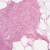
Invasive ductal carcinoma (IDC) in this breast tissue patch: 0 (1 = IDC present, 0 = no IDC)